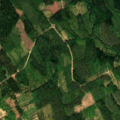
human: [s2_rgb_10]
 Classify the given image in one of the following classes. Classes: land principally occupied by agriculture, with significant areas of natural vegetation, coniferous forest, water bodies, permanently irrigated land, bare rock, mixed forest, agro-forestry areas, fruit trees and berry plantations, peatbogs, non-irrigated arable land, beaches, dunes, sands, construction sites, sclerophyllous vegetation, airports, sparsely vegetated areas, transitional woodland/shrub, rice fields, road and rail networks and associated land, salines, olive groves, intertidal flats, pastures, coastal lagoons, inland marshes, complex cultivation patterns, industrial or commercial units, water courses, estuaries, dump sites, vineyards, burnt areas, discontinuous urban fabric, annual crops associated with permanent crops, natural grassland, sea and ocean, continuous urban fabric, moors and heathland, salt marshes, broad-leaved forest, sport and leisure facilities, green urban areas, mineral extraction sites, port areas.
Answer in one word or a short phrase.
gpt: land principally occupied by agriculture, with significant areas of natural vegetation, broad-leaved forest, coniferous forest, mixed forest